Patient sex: M
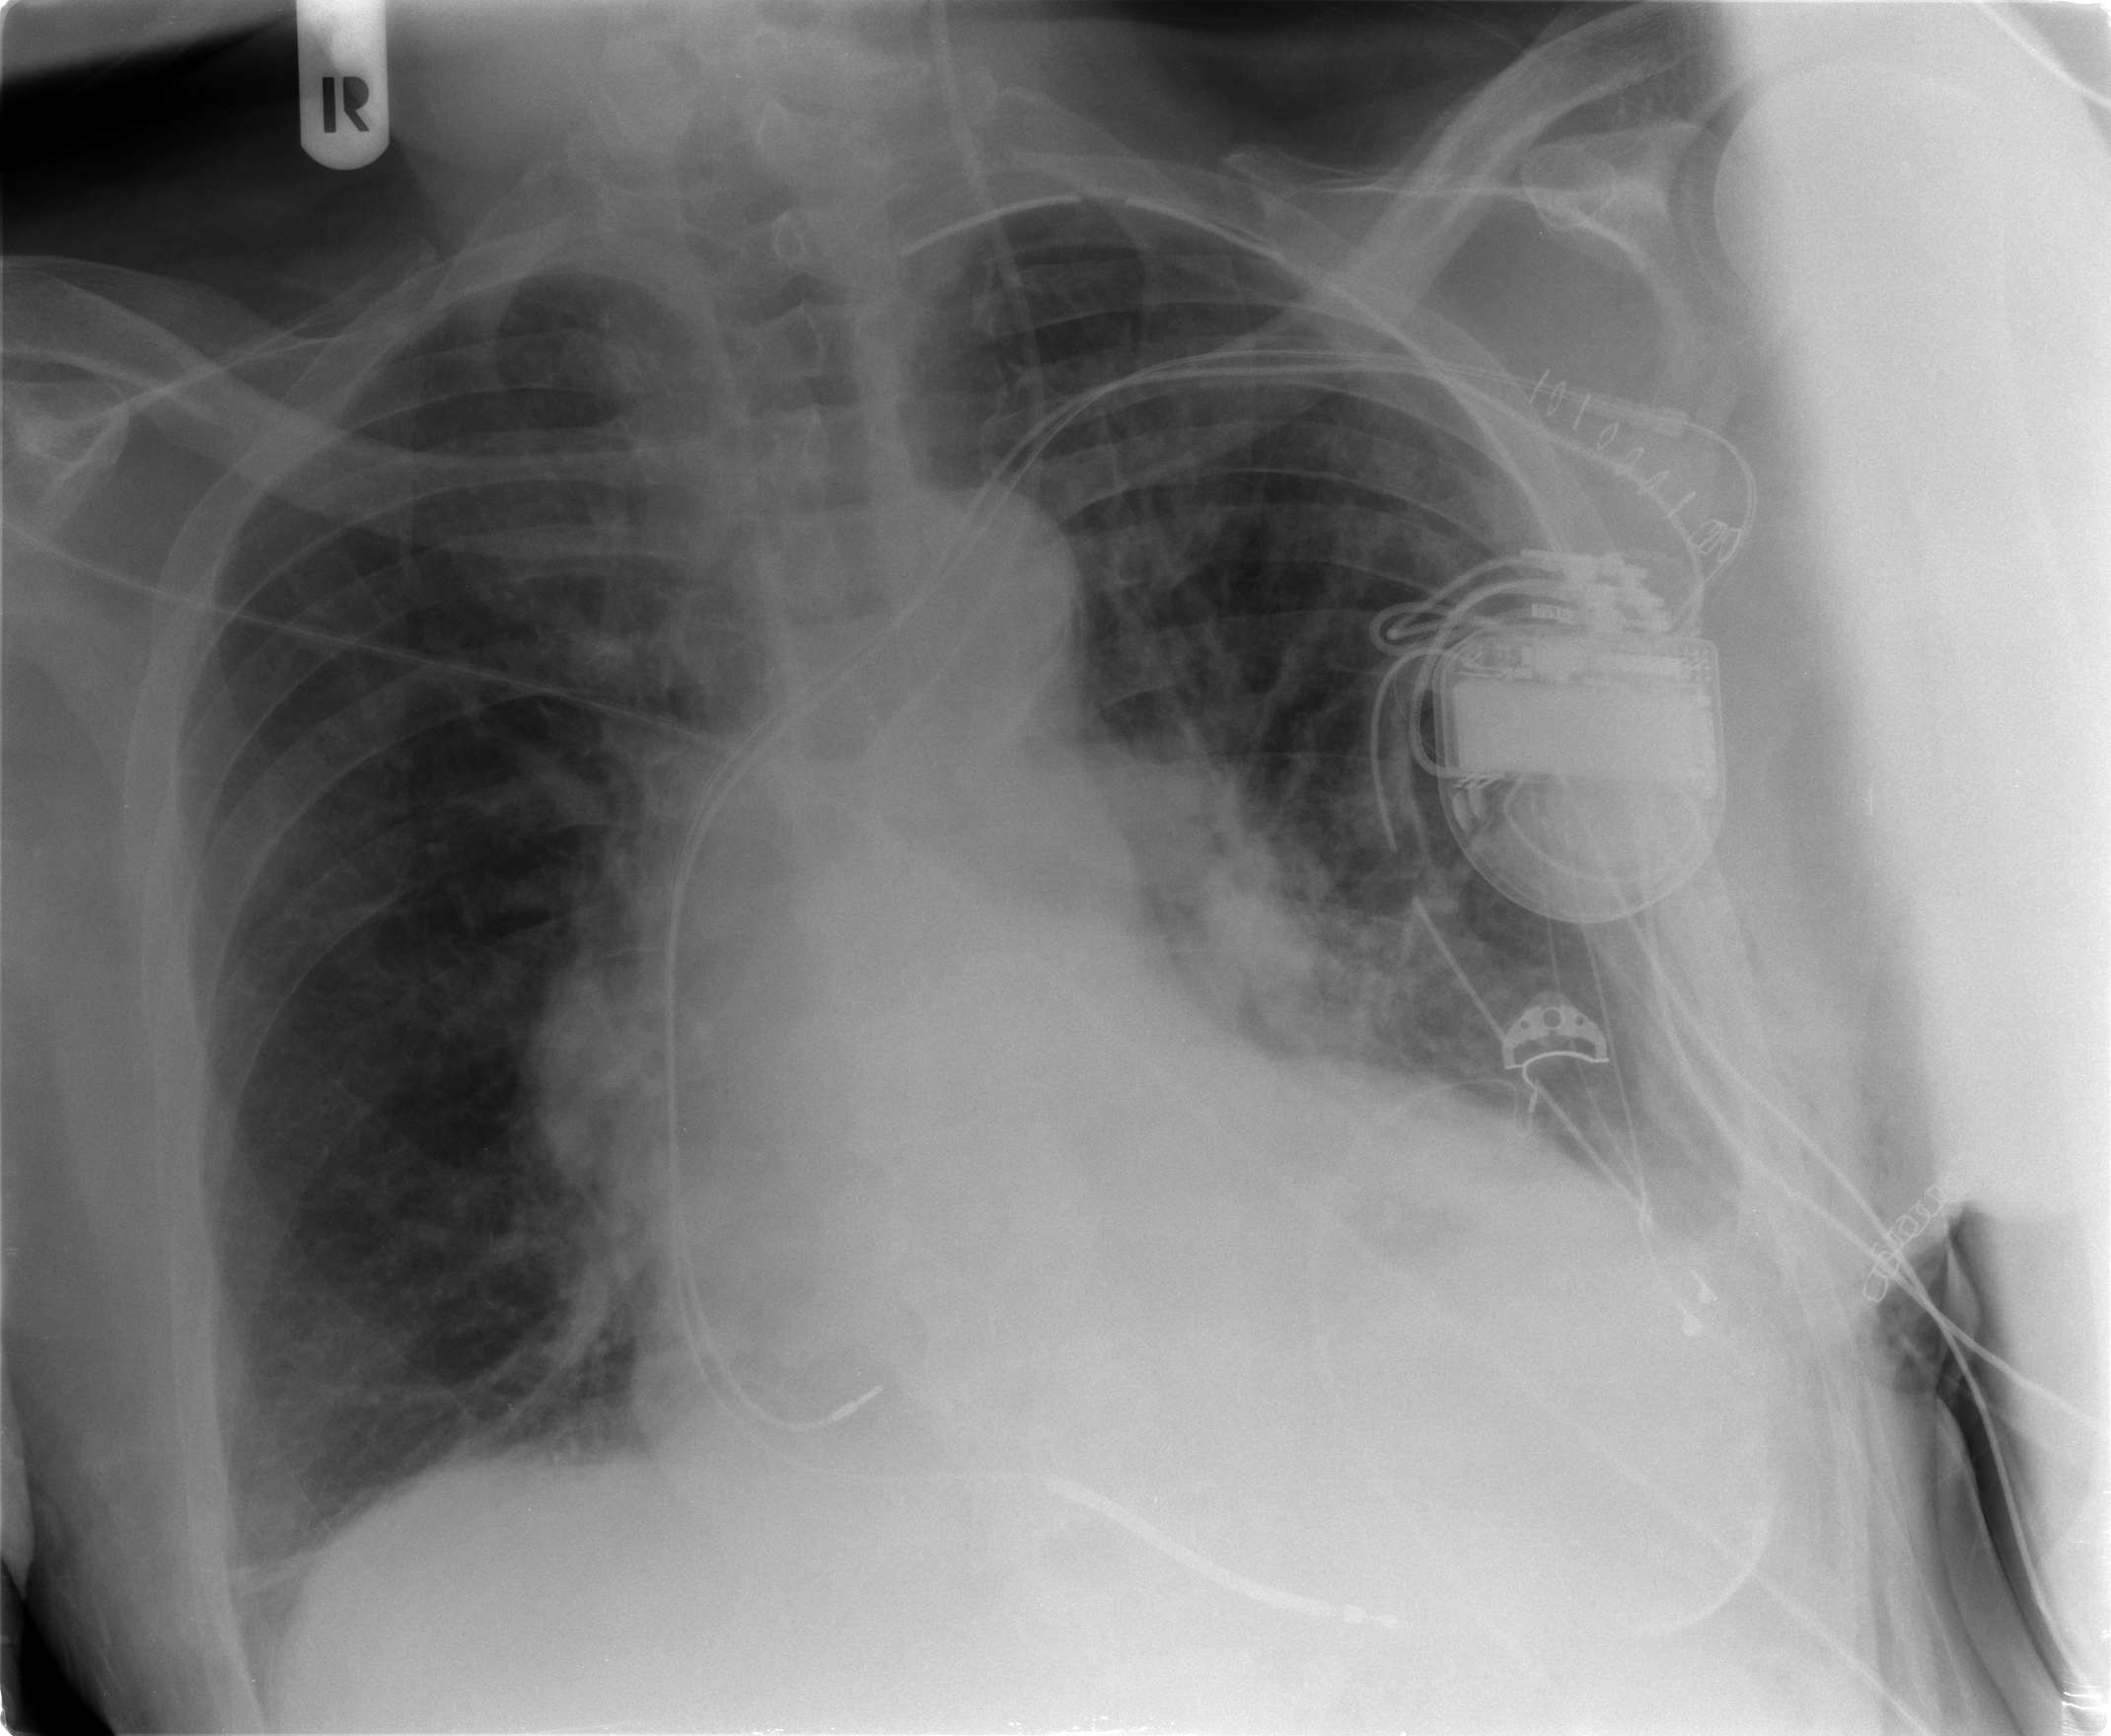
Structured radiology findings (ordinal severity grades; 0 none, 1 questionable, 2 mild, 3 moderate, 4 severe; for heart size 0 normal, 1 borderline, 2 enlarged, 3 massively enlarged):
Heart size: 2
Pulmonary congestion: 2
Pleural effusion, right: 0
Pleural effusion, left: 1
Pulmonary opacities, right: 0
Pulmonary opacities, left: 0
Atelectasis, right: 1
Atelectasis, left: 2